Field crop: maize
Growth stage: 1
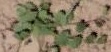
Species: convolvulus